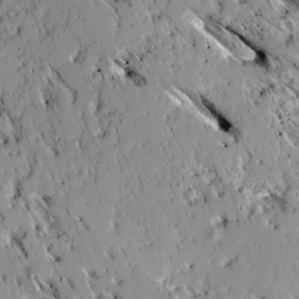
Label: non_frost